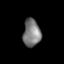
Tissue: lung
Cell type: B cells
Senescence score: 0.5674
Nuclear area (px): 476
Mean DAPI intensity: 122.838